Question: So for my combobox I use 'dataSource' which contains 'ID', 'Name', and a List with one element which I need when I want blank selection. Right now when I open my combobox I see this:

'--No Material--' comes from the list like that :
'''
materialTypes.Insert(0, "-- No Material --");
'''
and I need it, but the 'ID's' and the Names come from another list generated with Linq query and I want to hide the ID's. I don't know what's the approach - hiding the data I don't need or explicitly marking the data which I need. But I don't know how to do either of those two things.
P.S This is the whole code for the combobox :
'''
IList<String> materialTypes = ((from tom in context.MaterialTypes
where tom.IsActive == true
select tom.Name)
.Union(from tom in context.MaterialTypes
where tom.IsActive == true
select SqlFunctions.StringConvert((double)tom.ID))).ToList();
materialTypes.Insert(0, "-- No Material --");
cboTypeOfMaterial.DataSource = materialTypes;
'''
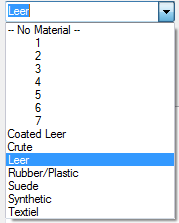
Answer: Looking at your query it is a bit strange, I would do it like that:
'''
IList<MaterialType> materialTypes = (from tom in context.MaterialTypes
where tom.IsActive == true
select tom).ToList(); //do you really need to split ID's from Names?
materialTypes.Insert(0, new MaterialType { Name = "-- No Material --" }); //add to our list fake material
combobox.ValueMember = "ID";
combobox.DisplayMember = "Name";
combobox.DataSource = materialTypes;
'''